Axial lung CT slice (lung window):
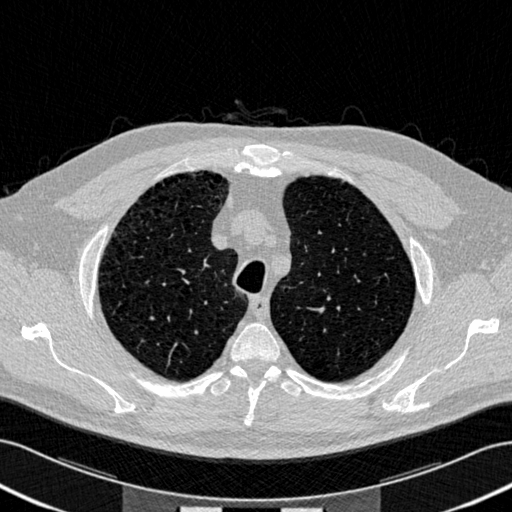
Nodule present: no